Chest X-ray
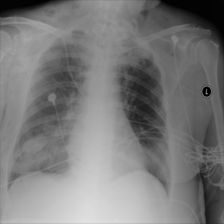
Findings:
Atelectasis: negative
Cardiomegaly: negative
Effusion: negative
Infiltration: negative
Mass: negative
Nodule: negative
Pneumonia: negative
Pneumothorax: negative
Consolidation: negative
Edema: negative
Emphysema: negative
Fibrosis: negative
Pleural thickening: negative
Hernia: negative